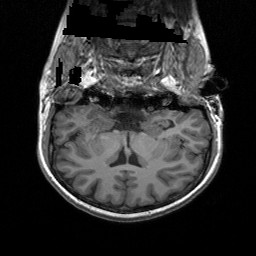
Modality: T1w
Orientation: sagittal